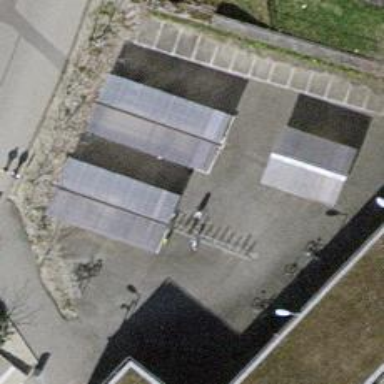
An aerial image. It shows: Bicycle parking area with wall loops.